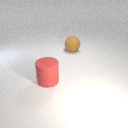
large brown rubber sphere to the right of large red rubber cylinder